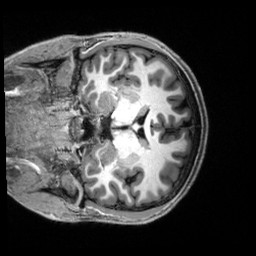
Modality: T1w
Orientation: coronal
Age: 20
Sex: male
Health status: healthy
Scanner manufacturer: siemens
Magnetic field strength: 3 T
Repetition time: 2.5 s
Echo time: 0.00222 s